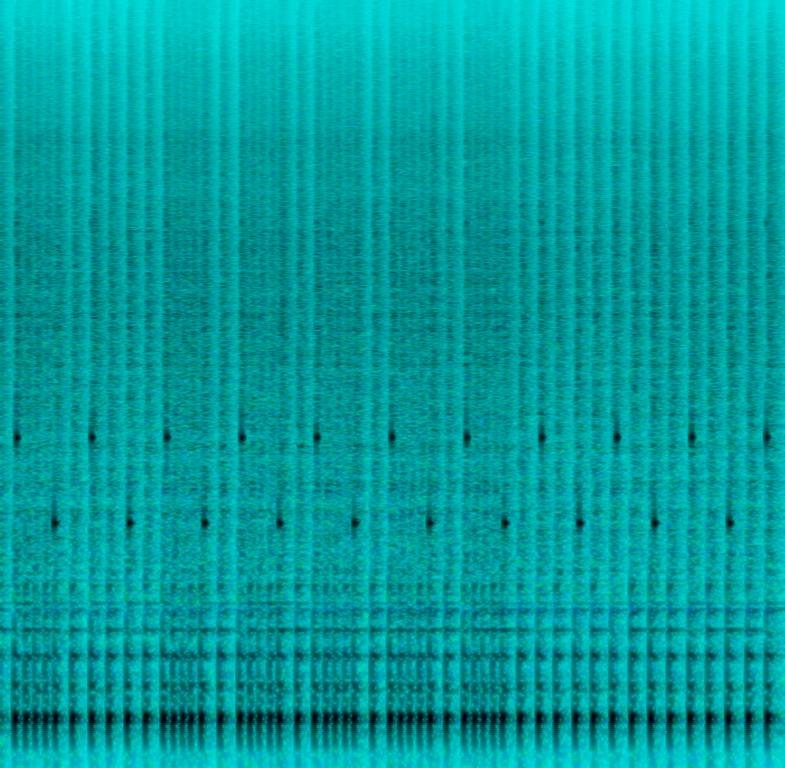
The low quality recording features a snare roll played over metronome beep. It sounds energetic and exciting, even though the recording is in mono and a bit noisy.